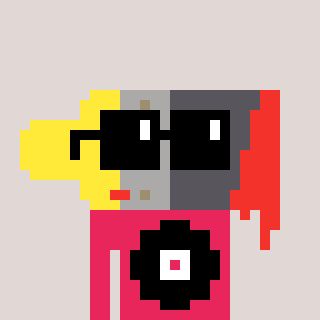
a pixel art character with square black sunglasses, a paintbrush-shaped head and a redpinkish-colored body on a warm background